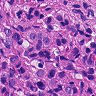
Metastatic tissue present: yes